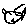
Label: cat